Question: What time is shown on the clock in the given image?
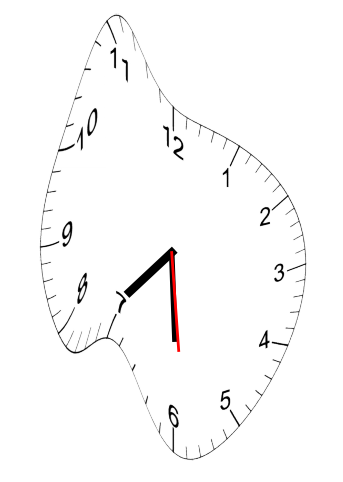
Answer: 07:29:29